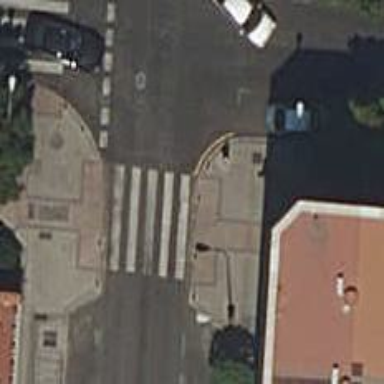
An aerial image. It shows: Marked crossing on the road.